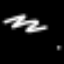
Label: squiggle